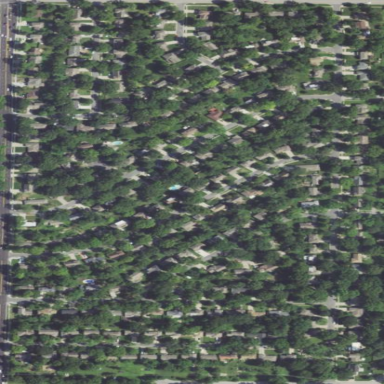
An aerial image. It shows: Residential area consisting of single-family homes.